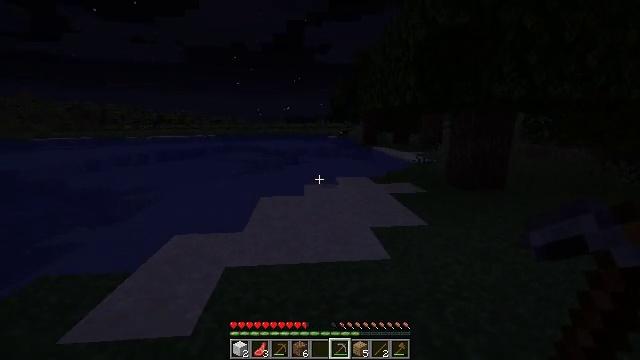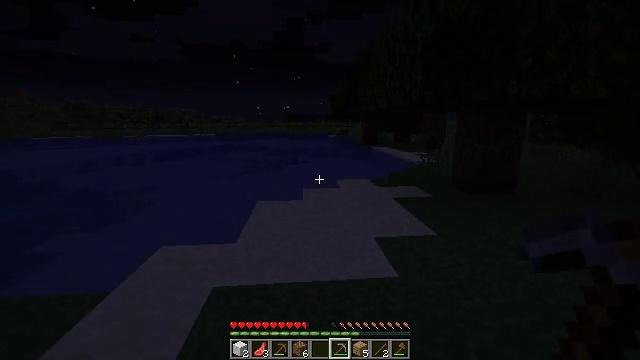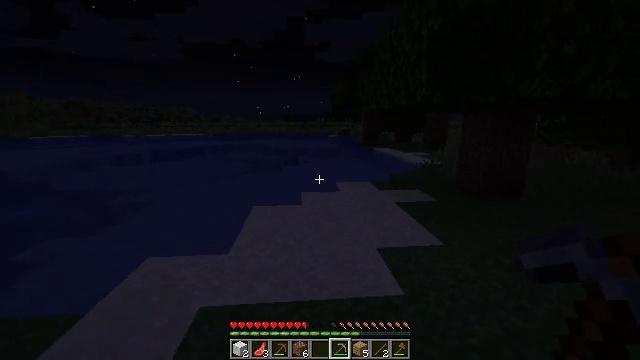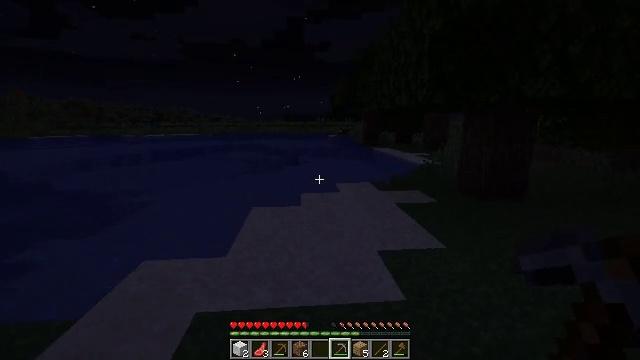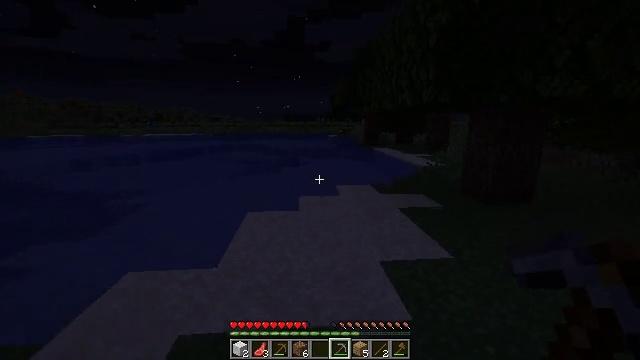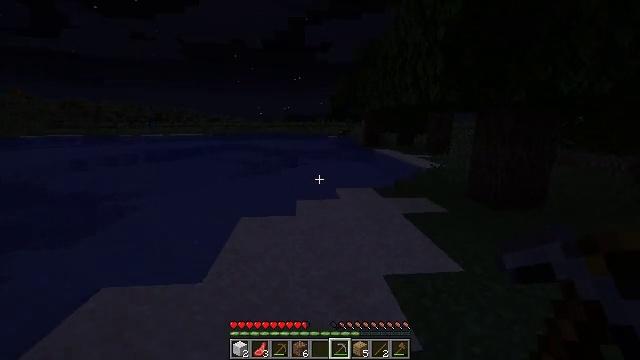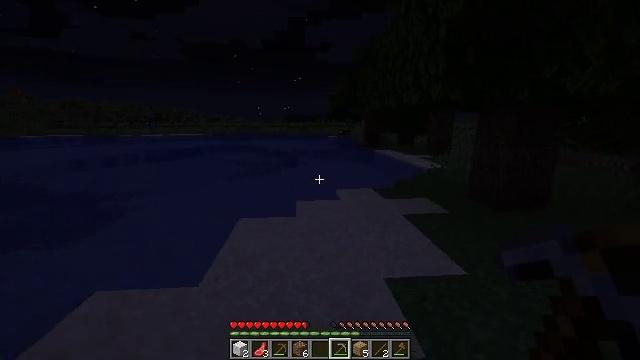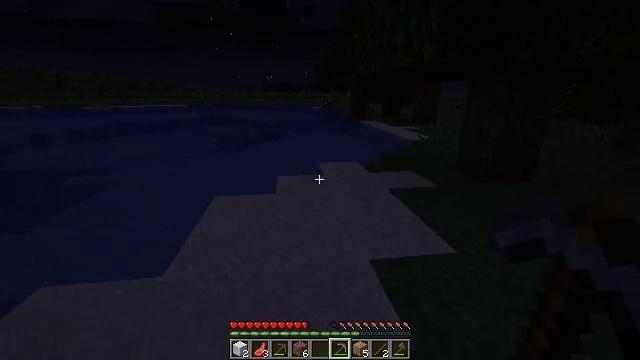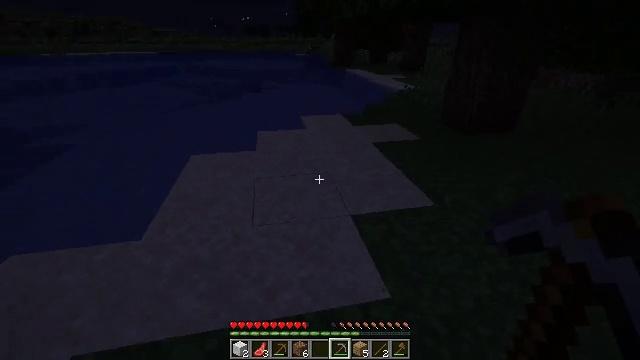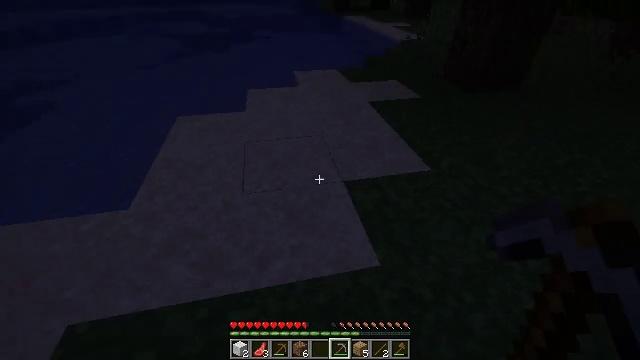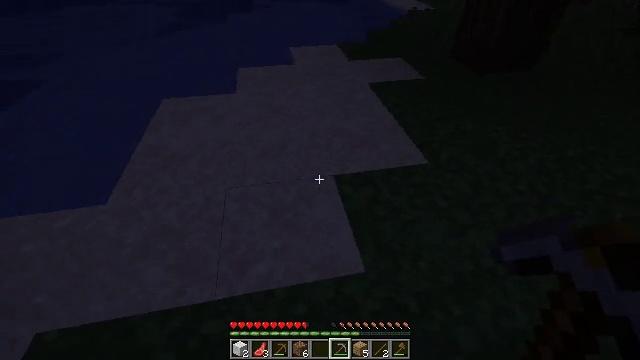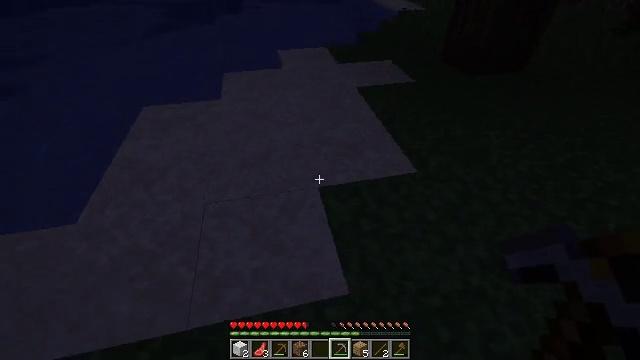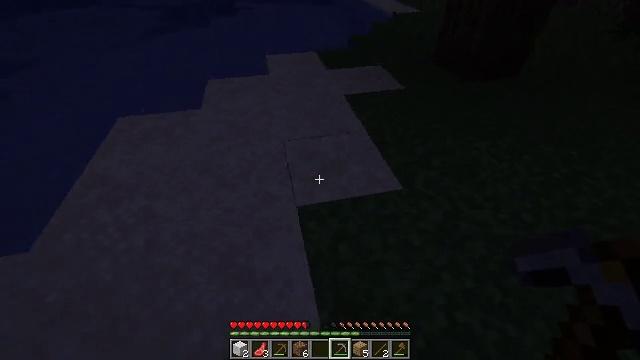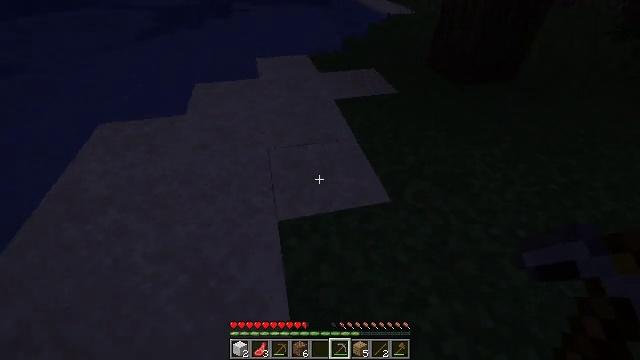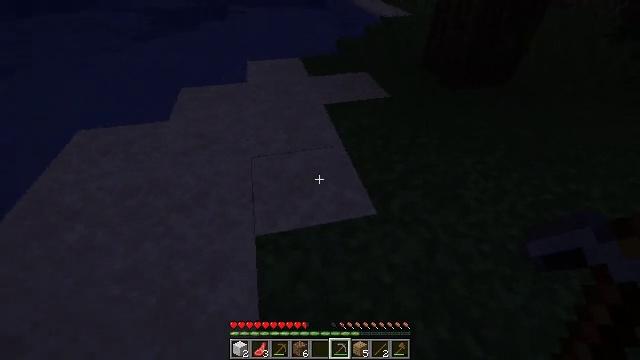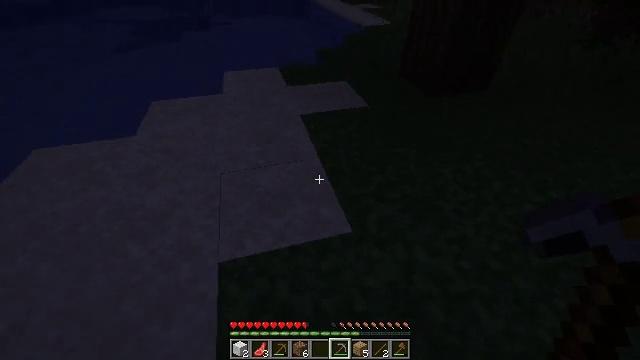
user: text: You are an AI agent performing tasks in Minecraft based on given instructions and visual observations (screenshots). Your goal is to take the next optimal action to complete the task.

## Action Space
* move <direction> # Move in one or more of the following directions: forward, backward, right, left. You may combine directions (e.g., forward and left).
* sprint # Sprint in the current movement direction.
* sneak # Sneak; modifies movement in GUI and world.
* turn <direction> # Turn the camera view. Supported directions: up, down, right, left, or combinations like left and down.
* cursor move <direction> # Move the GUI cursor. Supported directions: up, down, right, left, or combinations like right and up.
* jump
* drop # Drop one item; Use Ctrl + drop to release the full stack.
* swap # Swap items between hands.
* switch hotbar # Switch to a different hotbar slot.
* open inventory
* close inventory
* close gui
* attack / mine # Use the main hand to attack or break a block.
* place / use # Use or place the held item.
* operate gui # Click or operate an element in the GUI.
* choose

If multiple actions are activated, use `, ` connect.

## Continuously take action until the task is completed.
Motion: motion action
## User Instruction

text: Dig up the grass block for dirt.
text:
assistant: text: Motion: move forward
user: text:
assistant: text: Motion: move forward
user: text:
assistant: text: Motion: move forward
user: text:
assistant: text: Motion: move forward
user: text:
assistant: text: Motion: move forward
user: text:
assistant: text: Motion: move forward
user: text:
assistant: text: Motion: move forward and move right, turn right and down
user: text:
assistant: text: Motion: move forward and move right, turn right and down
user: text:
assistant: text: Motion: move forward and move right, turn down
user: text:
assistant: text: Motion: move forward and move right, turn left and down
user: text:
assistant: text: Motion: move forward and move right, turn right
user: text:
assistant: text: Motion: move forward and move right
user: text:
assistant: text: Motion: move forward and move right
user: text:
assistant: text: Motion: move forward and move right
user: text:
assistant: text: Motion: move forward and move right, turn right and up
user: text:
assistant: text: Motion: move right, turn right
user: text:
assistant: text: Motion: turn right and down
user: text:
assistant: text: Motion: turn down
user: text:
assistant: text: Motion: turn left and down
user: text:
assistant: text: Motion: turn down
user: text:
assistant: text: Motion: no_op
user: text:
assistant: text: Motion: no_op
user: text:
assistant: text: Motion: move right, turn left and down
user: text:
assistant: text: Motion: move right, turn left and down
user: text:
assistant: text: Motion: move right, turn left and down
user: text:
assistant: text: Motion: turn left and down
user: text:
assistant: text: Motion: turn left and down, attack / mine
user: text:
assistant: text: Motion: attack / mine
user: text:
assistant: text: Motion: attack / mine
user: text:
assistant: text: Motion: attack / mine